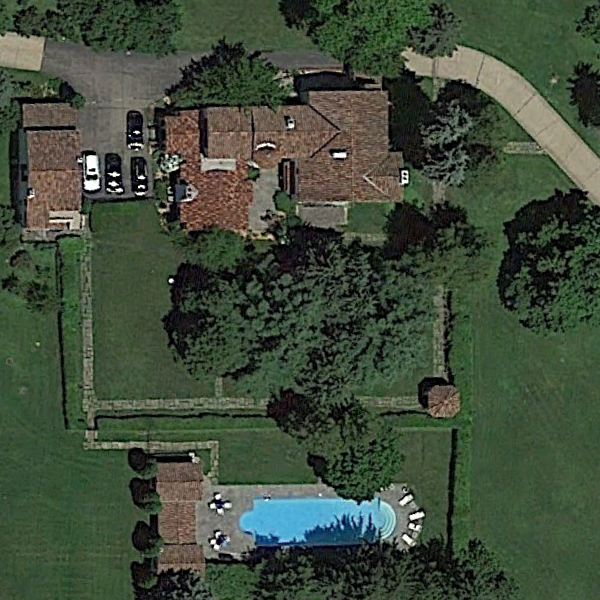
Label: SparseResidential